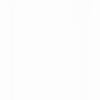
Label: dusty